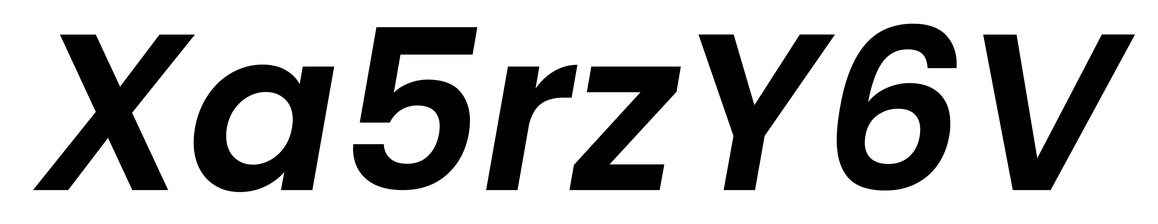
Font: Poppins-SemiBoldItalic